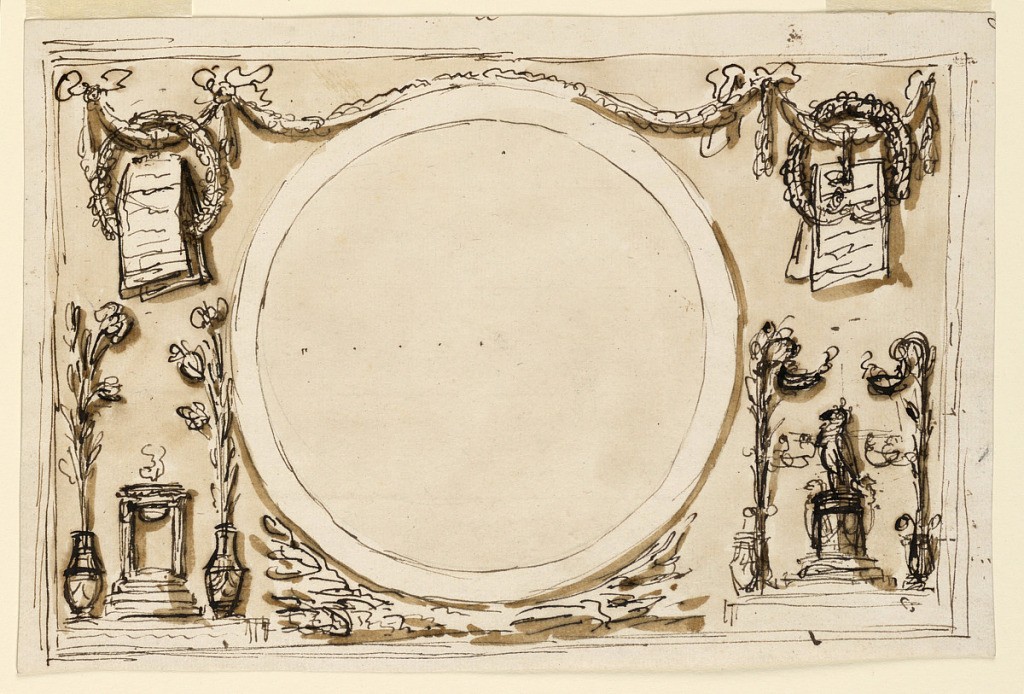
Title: Design for Overmirror Decoration, Blank Roundel with Grotesques, for the Noble Cabinet of the Palazzo Altieri
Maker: Giuseppe Barberi, Italian, 1746–1809
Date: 1789–1793
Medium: Pen and brown ink, brush and brown wash on off-white laid paper
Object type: Drawing
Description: The scheme of 1901-39-1371; no representation in the circle. The festoons are supported by four bowknots, the outer ones are crossed by a wreath. Below, at left, is a base supporting a lamp and two vases with a flower stem. At right is a base with a statue upon a circular pedestal, between two lamps, supported by flower stems rising from a vase.

Blank roundel, flanked by grotesques, for decoration above mirror for the noble cabinet, Palazzo Altieri. (PDM '91)